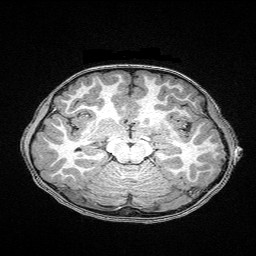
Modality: T1w
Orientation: coronal